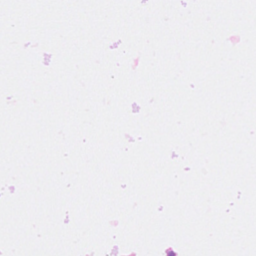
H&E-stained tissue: Breast